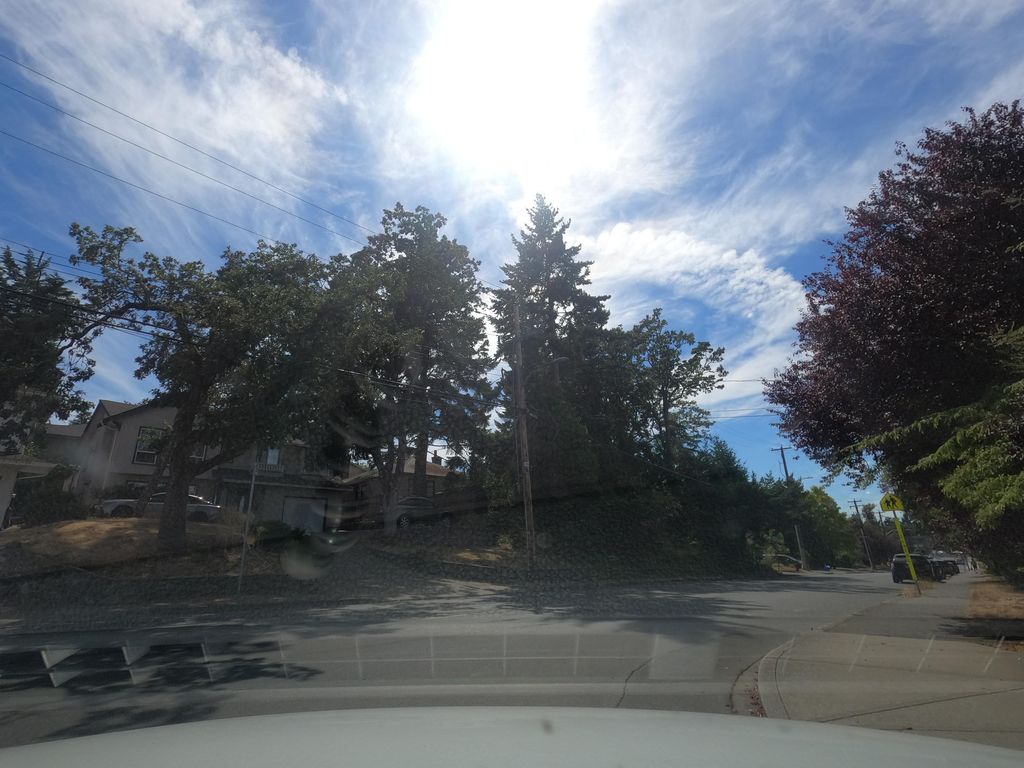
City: victoria